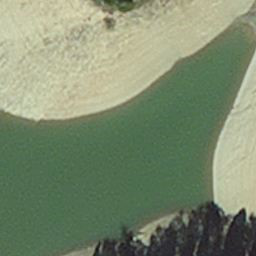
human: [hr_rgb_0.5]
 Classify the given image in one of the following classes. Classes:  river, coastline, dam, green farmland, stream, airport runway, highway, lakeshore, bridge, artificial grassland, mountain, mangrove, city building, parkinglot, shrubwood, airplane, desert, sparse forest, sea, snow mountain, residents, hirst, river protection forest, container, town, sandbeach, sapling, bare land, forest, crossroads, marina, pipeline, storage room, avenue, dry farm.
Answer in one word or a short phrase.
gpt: hirst